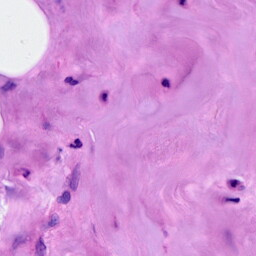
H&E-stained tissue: Breast